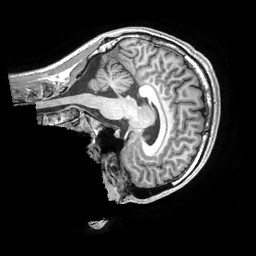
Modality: T1w
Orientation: sagittal
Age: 24
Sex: male
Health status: healthy
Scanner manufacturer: ge